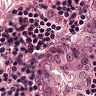
Metastatic tissue present: yes